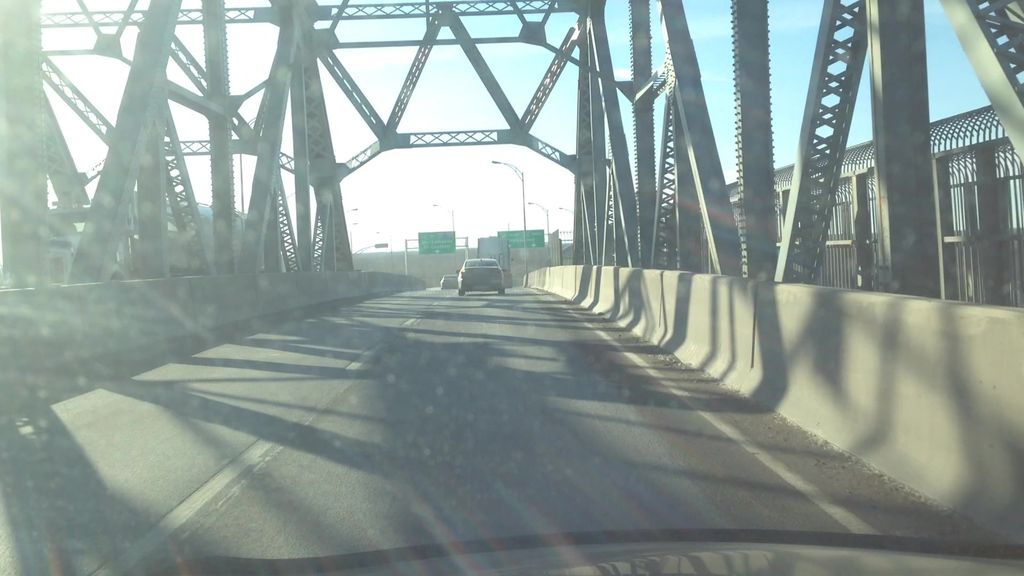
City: montreal